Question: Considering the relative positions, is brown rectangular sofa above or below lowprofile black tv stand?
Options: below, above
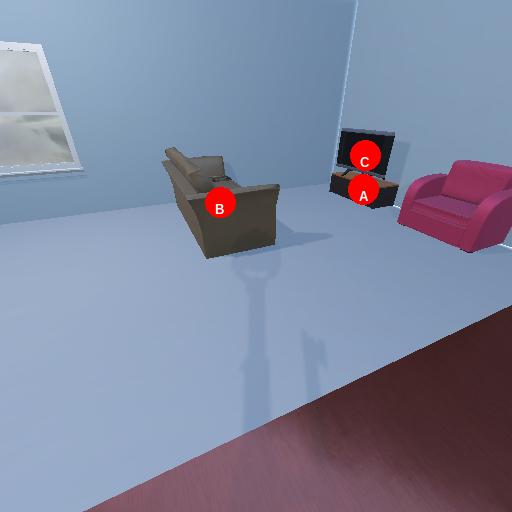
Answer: below